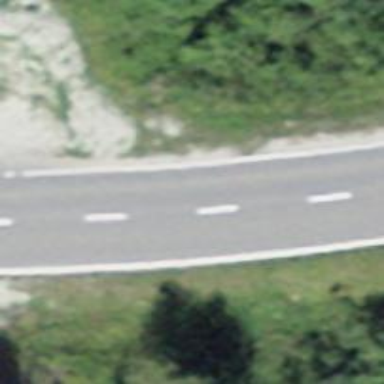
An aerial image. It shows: Secondary road.